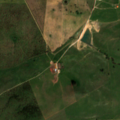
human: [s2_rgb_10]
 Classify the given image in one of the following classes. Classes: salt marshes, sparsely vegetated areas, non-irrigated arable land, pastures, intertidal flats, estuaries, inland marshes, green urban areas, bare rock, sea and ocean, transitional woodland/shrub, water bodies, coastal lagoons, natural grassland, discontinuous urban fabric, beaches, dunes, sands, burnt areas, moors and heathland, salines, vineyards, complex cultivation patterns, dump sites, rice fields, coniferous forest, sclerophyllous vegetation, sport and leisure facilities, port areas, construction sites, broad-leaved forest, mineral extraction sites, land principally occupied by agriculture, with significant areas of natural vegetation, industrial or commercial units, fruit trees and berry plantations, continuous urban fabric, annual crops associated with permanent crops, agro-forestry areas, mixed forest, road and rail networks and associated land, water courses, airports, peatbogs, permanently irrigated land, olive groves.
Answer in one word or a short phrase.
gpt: pastures, transitional woodland/shrub